三年级 · 度量几何学
如图是由 6 个边长为 2 厘米的正方形拼接而成的图形, 这个新图形的周长是( )。

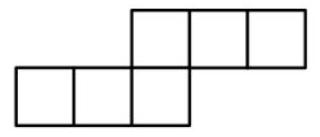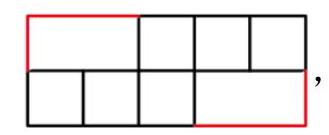
答案: 28 厘米 $/ 28 \mathrm{~cm}$

【分析】观察图形、通过线段的平移可知, 这个图形的周长等于长 10 厘米、宽 4 厘米的长方形的周

长, 如图所示:

利用长方形的周长 $=($ 长 + 宽 $) \times 2$ 计算即可。

【详解】根据分析可得,

$(10+4) \times 2$

$=14 \times 2$

$=28($ 厘米 $)$

所以这个图形的周长是 28 厘米。

【点睛】本题要求熟练掌握长方形的周长公式, 平移线段是解答此题的关键, 注意题干中说正方形的边长是 2 厘米, 还需要 $\times 2$ 。